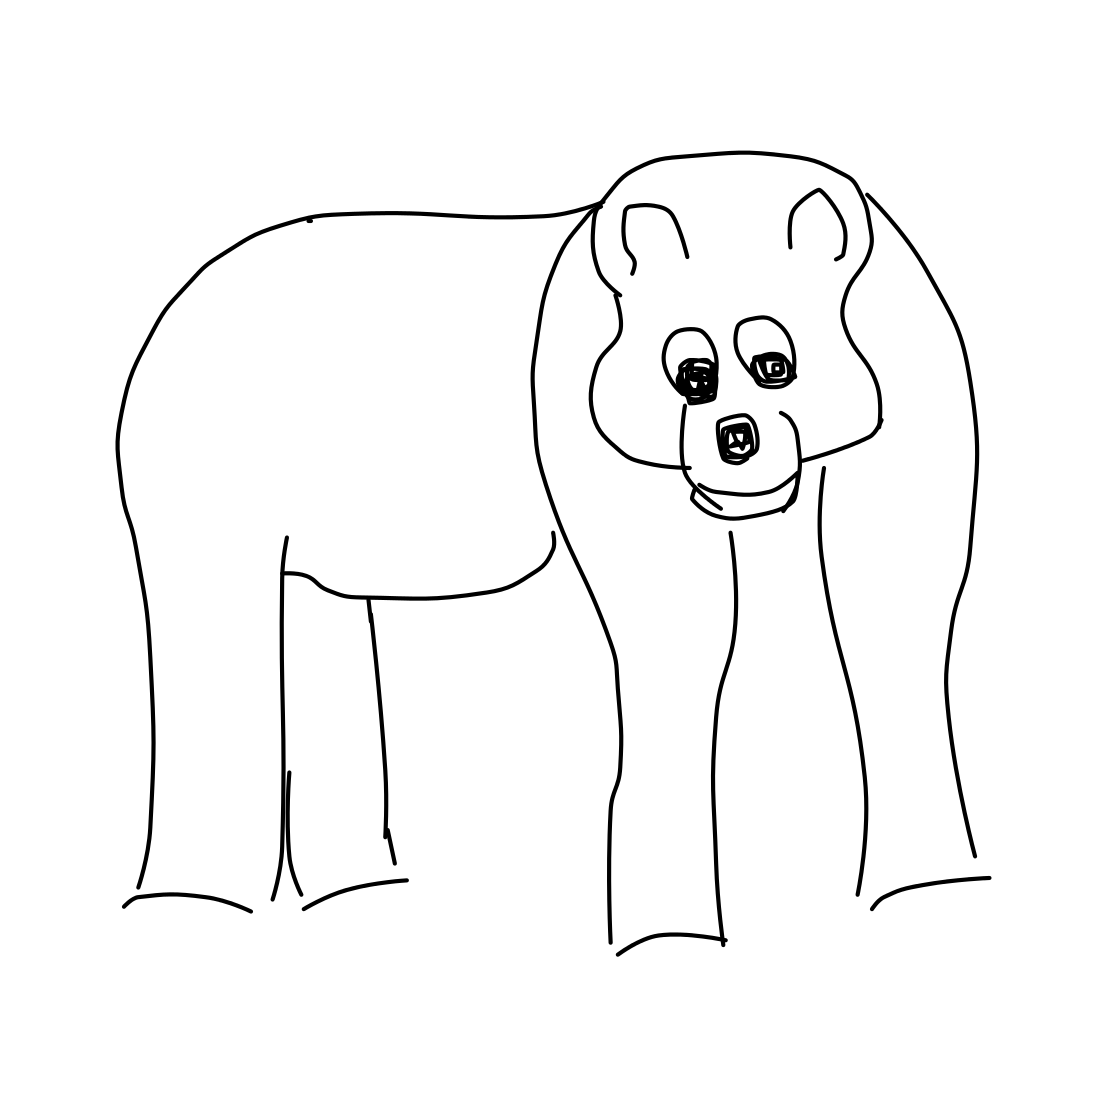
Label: panda